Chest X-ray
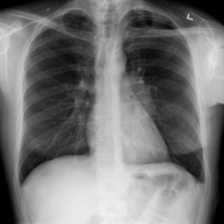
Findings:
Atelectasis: negative
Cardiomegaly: negative
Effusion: negative
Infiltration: negative
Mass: negative
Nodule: negative
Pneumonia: negative
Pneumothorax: positive
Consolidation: negative
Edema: negative
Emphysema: negative
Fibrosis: negative
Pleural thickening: negative
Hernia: negative